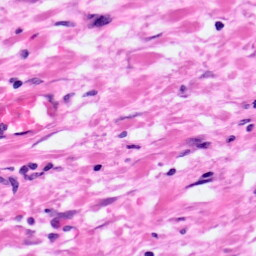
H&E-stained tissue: Pancreatic